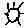
Label: sun